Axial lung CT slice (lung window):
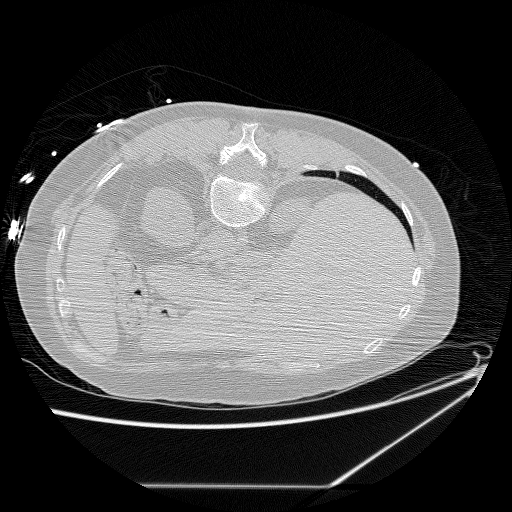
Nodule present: no